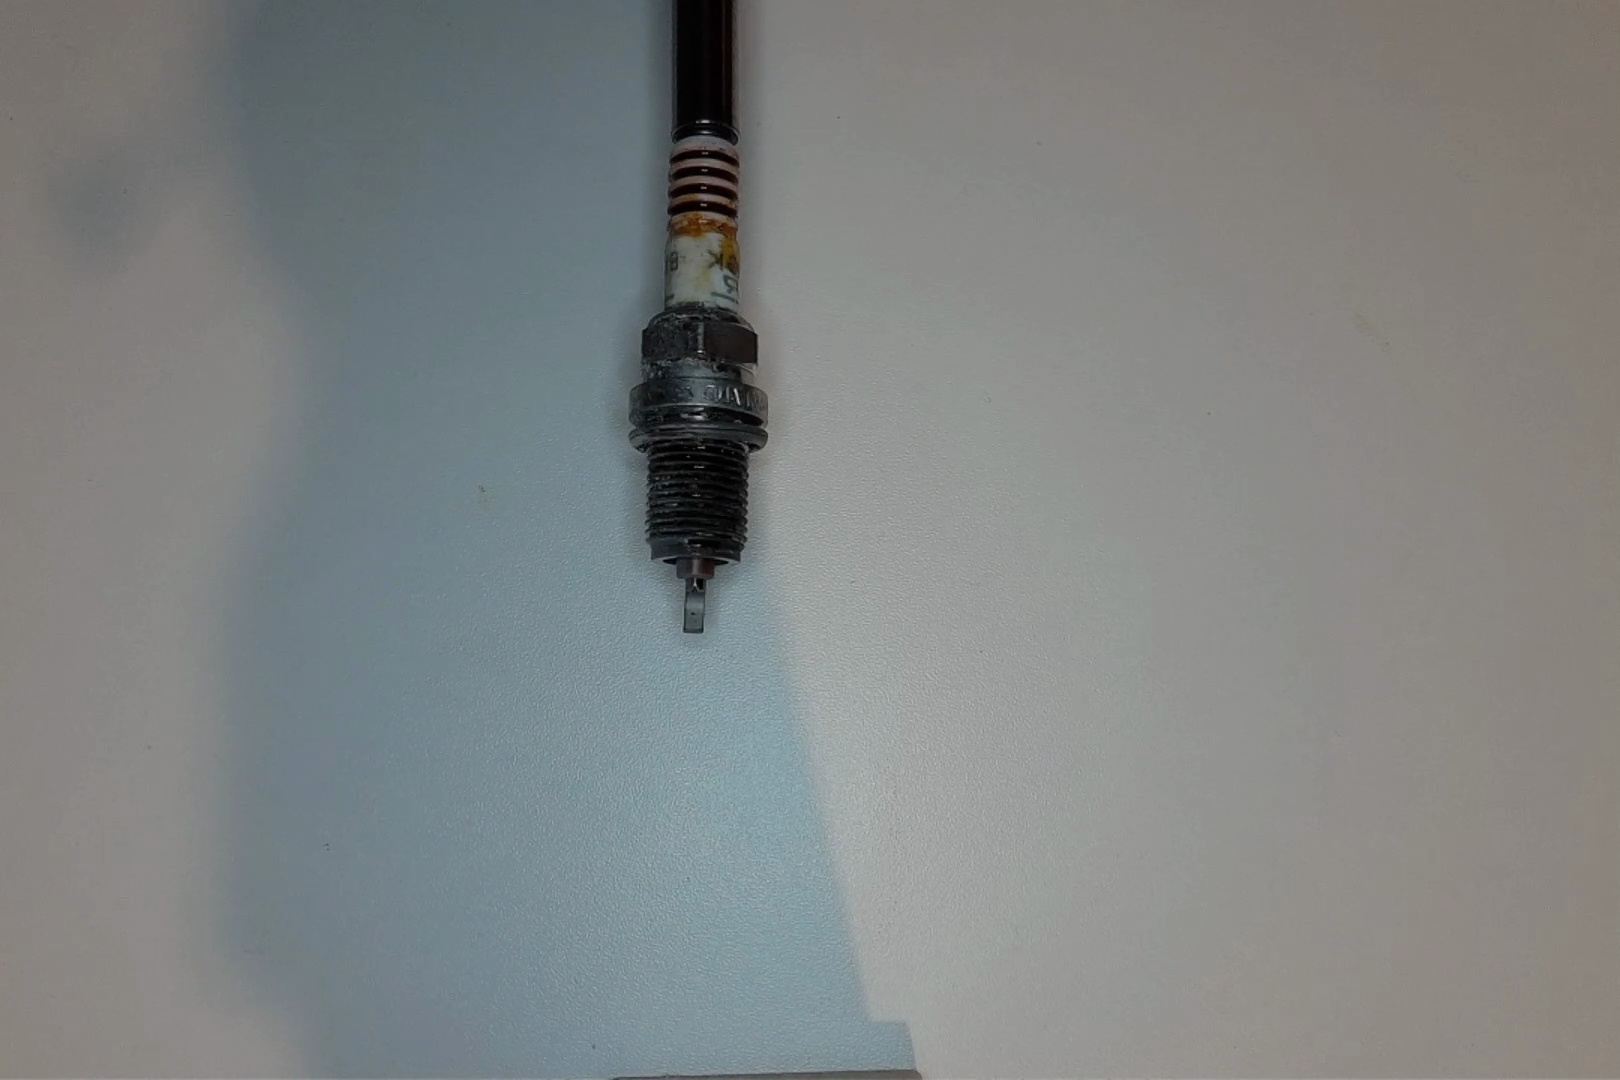
Label: anomaly